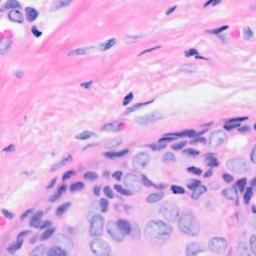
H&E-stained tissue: Breast